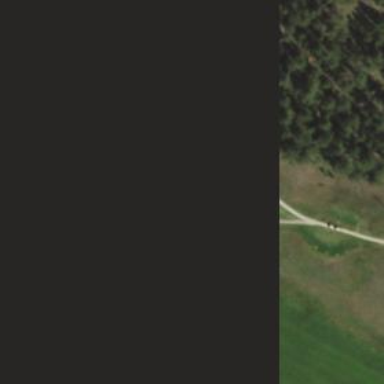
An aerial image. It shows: Service road used as golf cart path.